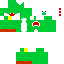
A female human skin with green skin, wearing brown long hair dressed in a red hoodie and red pants, featuring a closed mouth.